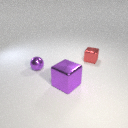
small purple metal sphere behind large purple metal cube